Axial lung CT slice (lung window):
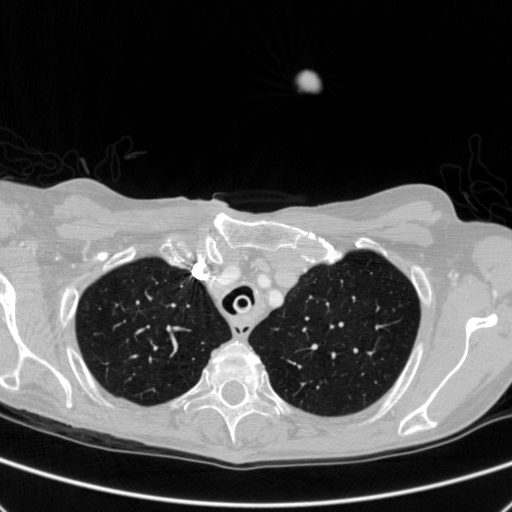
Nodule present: no